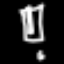
Label: The Eiffel Tower